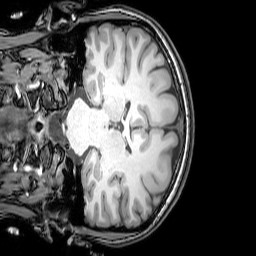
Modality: T1w
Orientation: coronal
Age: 22
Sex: female
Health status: healthy
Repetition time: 0.081 s
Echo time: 0.037 s